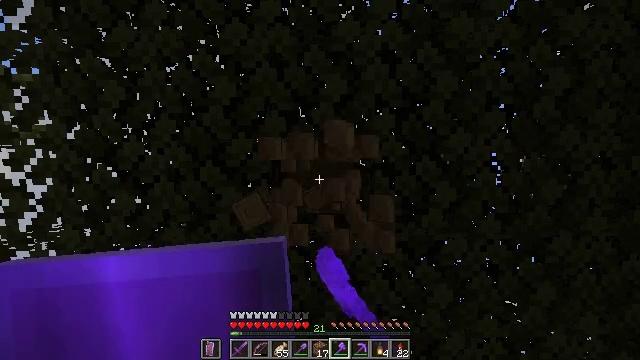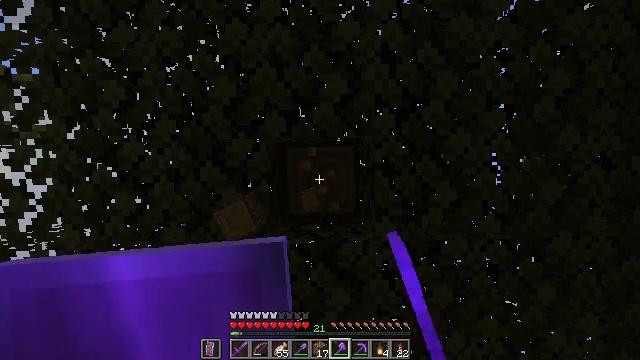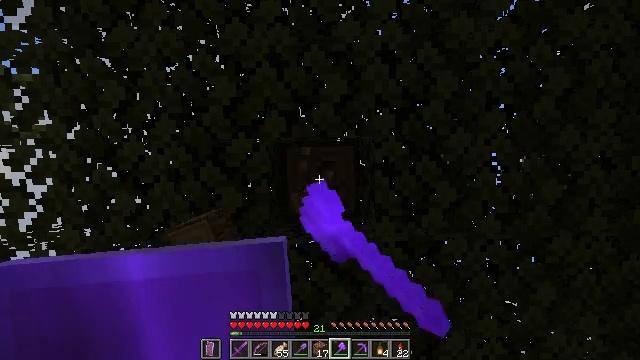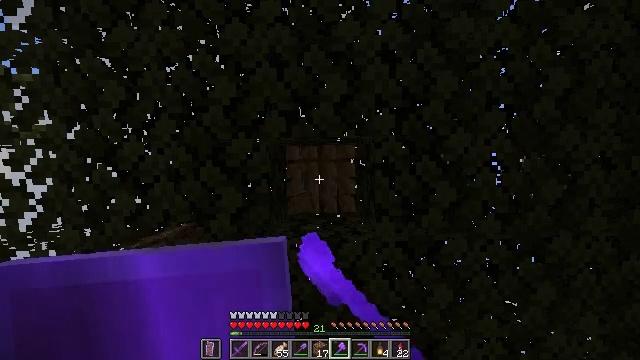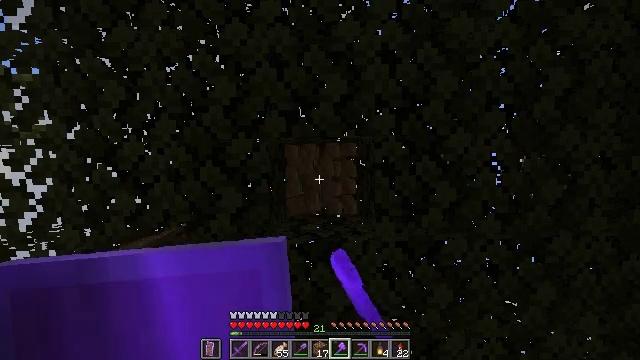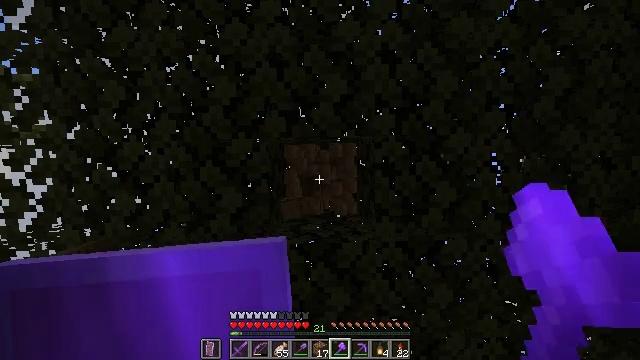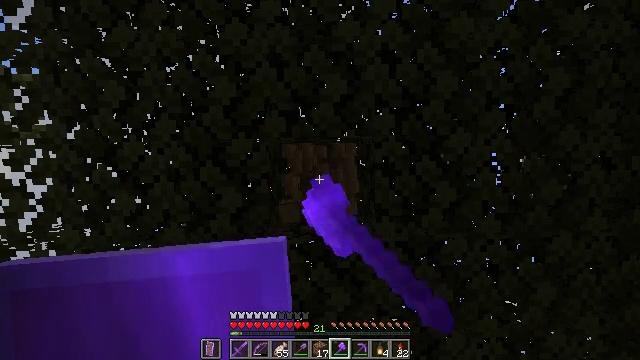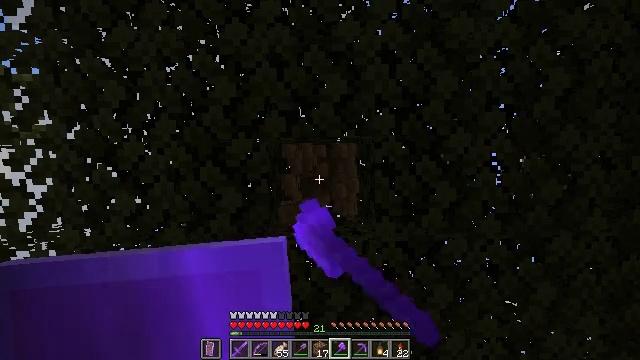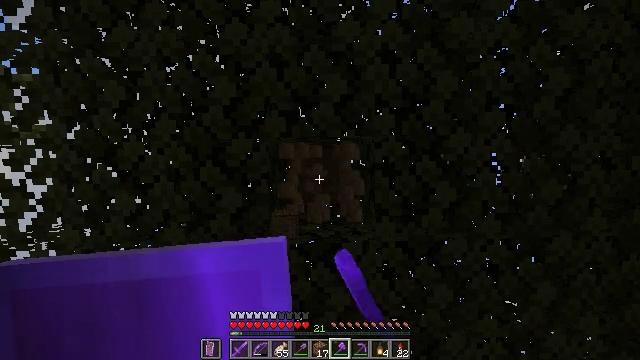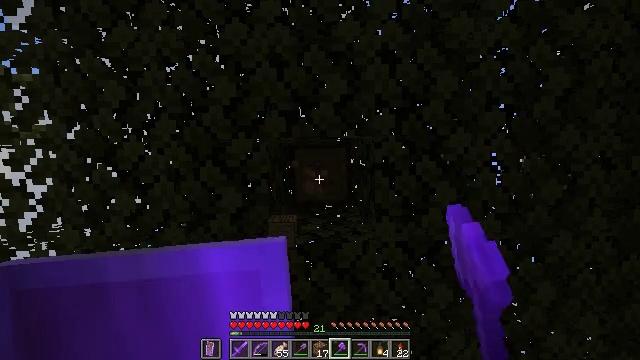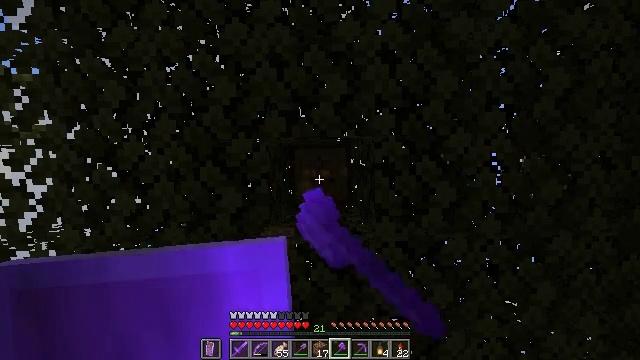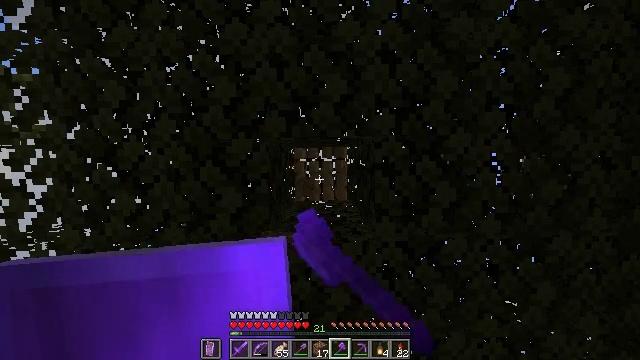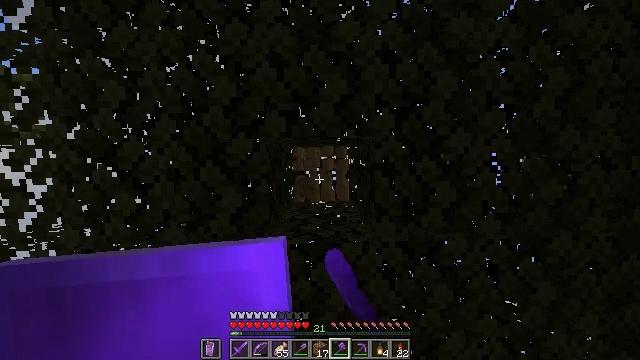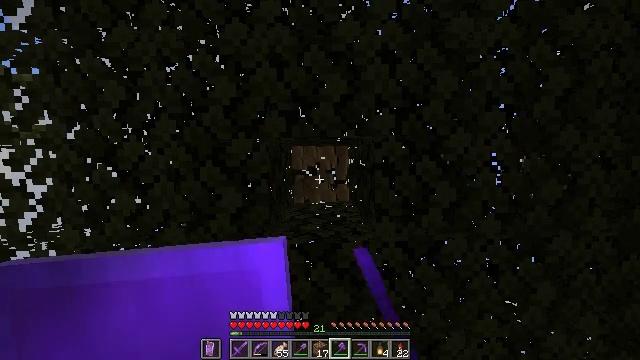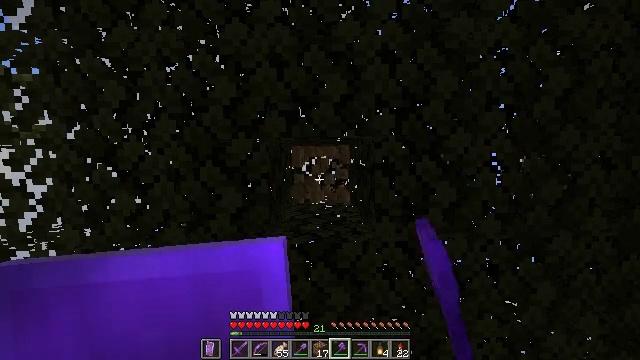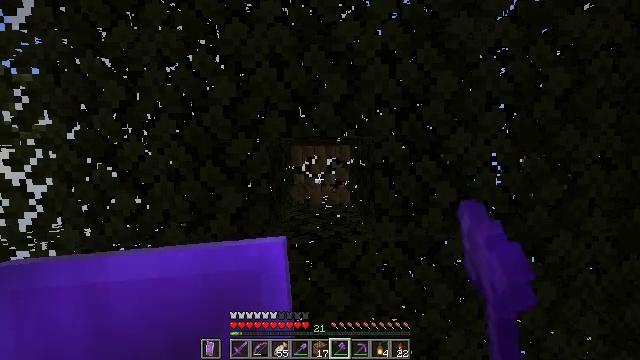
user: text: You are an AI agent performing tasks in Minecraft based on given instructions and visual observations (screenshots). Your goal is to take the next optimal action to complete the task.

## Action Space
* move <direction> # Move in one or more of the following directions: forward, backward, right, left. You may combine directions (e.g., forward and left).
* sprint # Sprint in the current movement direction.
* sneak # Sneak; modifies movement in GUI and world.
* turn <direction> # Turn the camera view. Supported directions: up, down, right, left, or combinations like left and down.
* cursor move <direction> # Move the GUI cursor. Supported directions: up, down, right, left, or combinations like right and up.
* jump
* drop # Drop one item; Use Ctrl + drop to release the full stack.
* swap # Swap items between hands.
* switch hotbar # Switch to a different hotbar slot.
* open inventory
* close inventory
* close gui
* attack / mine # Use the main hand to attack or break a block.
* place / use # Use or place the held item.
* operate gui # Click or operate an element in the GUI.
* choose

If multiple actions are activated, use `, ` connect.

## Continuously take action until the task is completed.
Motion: motion action
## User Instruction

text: Collect oak log for crafting.
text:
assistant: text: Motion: attack / mine
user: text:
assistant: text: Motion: attack / mine
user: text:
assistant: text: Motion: attack / mine
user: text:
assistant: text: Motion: attack / mine
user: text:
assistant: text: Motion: attack / mine
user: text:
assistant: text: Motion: attack / mine
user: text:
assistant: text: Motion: attack / mine
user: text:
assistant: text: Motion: attack / mine
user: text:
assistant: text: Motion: attack / mine
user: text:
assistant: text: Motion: attack / mine
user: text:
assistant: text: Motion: attack / mine
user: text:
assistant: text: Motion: no_op
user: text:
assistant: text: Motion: no_op
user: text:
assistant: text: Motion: no_op
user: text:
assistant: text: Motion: no_op
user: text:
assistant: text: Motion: no_op
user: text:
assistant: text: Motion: no_op
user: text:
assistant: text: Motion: no_op
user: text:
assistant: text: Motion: no_op
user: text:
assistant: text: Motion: no_op
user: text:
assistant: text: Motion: no_op
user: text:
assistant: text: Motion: no_op
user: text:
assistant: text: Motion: no_op
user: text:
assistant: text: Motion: turn left and down
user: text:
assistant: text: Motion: turn right and down
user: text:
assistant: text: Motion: turn right and down
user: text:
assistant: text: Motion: turn left and down
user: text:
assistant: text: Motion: turn left and down
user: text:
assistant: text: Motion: turn left and down
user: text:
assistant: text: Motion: turn left and down